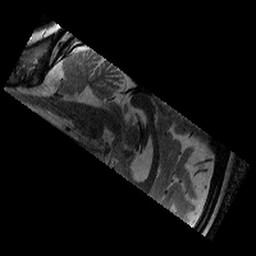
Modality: T2w
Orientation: sagittal
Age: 12
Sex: female
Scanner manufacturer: siemens
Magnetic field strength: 3 T
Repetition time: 9.23 s
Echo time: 0.067 s